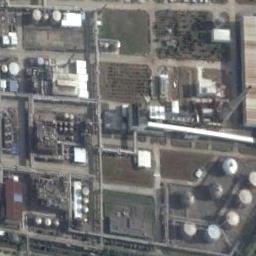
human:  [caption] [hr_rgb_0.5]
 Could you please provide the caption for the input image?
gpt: Many buildings of different sizes are next to storage tanks .

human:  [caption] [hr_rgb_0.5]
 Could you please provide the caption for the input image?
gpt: There are two identical storage tanks beside a white house .

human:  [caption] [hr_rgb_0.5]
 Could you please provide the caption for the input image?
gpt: There are many neatly arranged storage tanks and many pipelines in the factory .

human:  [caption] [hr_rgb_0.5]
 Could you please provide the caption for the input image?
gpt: There are some white and silver storage tanks on the bare land .

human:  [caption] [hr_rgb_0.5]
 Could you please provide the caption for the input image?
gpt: There are some storage tanks and some buildings .